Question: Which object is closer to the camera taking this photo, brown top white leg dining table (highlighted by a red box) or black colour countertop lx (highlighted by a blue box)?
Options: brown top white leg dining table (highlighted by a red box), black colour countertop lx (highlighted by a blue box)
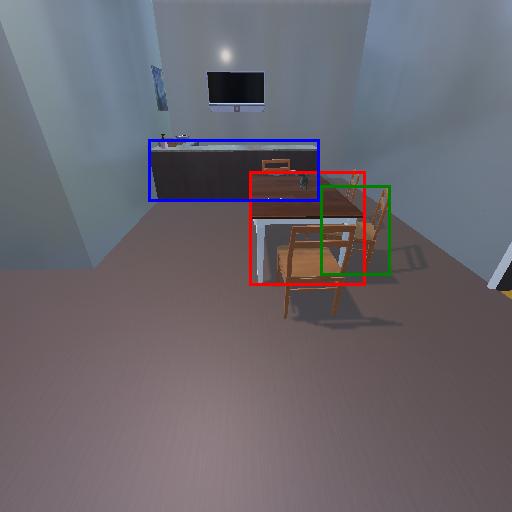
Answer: brown top white leg dining table (highlighted by a red box)